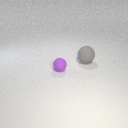
large gray rubber sphere to the right of small purple rubber sphere